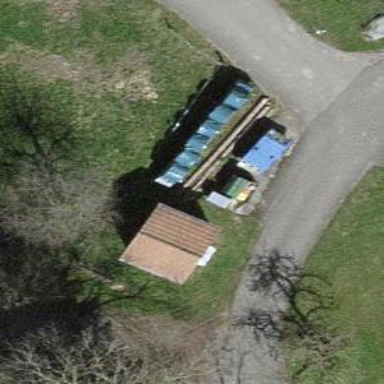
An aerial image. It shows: Recycling container for scrap metal.